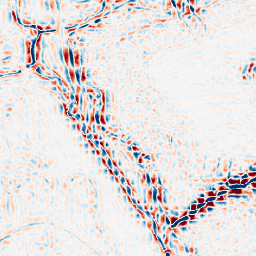
Category: wavelet
Decomposition family: wavelet_reverse_biorthogonal
Decomposition parameters: wavelet: rbio5.5
level: 3
Upsampling method: sinc_hamming
Upsampling parameters: scale: 2
kernel_size: 4
Upsampling scale: 2